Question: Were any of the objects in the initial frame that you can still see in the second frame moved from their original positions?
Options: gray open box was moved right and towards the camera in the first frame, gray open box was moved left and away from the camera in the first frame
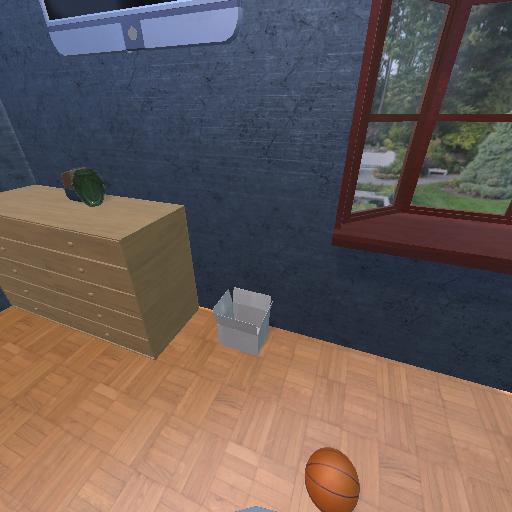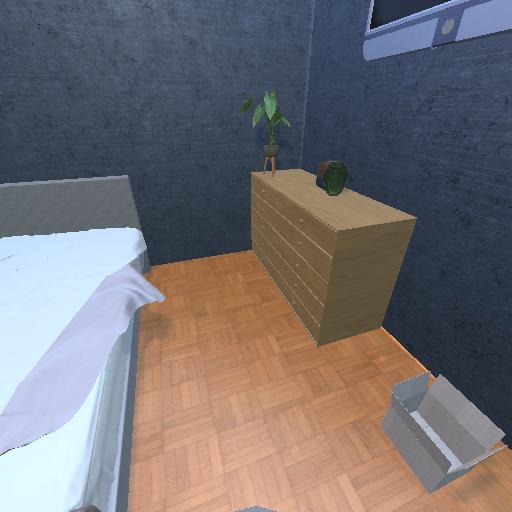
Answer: gray open box was moved right and towards the camera in the first frame